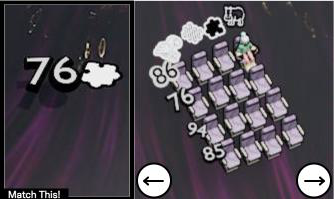
Task: seats
Answer: no